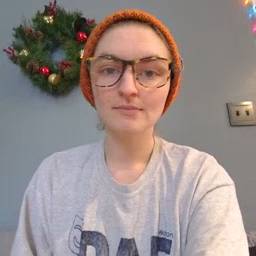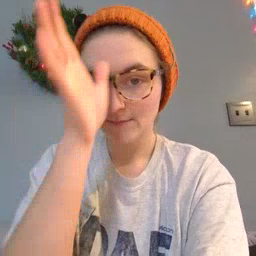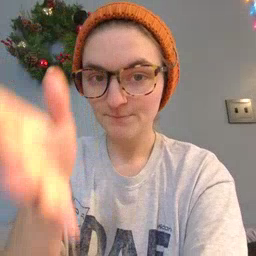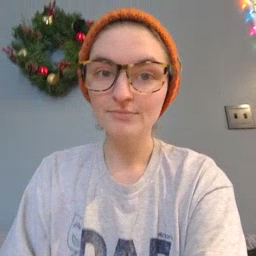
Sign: grandpa